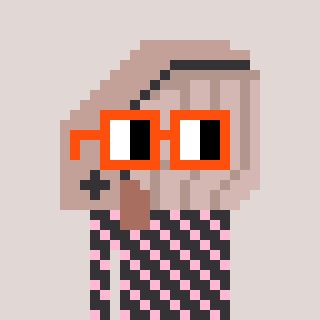
a pixel art character with square orange glasses, a whale-shaped head and a grayscale-colored body on a warm background